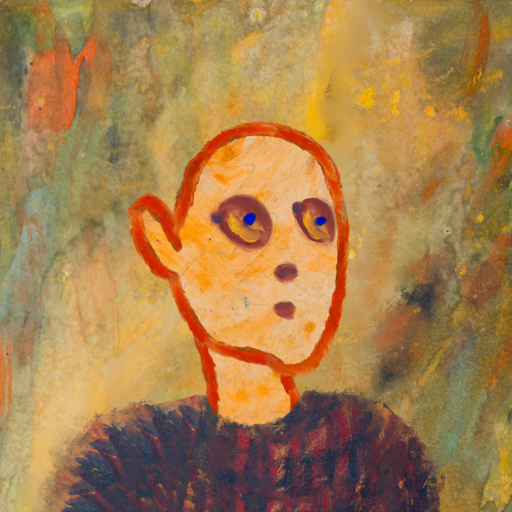
Background: Comrade, Head And Neck Side: Experience, Face Side: Mother_And_Son_Son, Bust: In_The_Sun, Hair Side: Blank, Head Accessory: Blank, Second Necklace: Blank, Necklace: Blank, Baby: Blank